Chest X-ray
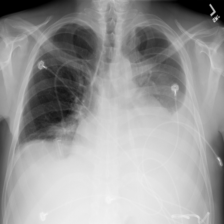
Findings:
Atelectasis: negative
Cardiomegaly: negative
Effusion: negative
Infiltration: negative
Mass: negative
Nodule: negative
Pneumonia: negative
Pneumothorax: negative
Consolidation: negative
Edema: negative
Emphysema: negative
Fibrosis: negative
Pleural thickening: negative
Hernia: negative